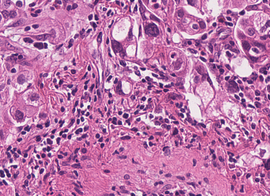
Tumor epithelial tissue: yes
Tumor-associated stroma tissue: yes
Normal tissue: no